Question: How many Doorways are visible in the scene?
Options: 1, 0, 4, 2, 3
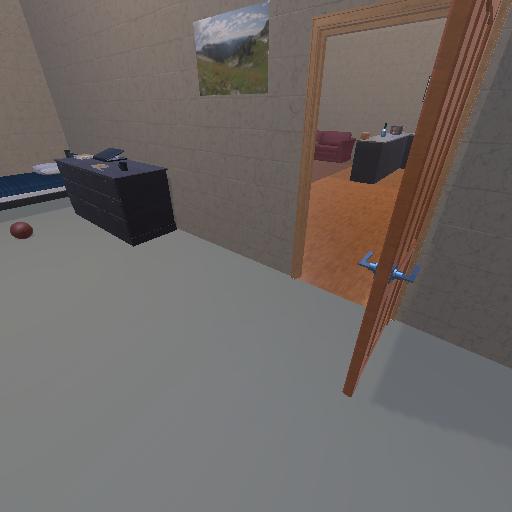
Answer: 1